Question: it's quite looklike with <URL>
I Have:

Pais (Country) with its children (ufds(27) on total), I'm making a Ruby seed.rb file to bulky insert from a file.
the mapping files are:
'''
class Pais
include Mongoid::Document
field :nome, :type => String
field :sigla, :type => String
embeds_many :ufds
validates_uniqueness_of :sigla
end
class Ufd
include Mongoid::Document
field :codigo_ibge, :type => String
field :sigla, :type => String
field :nome, :type => String
embedded_in :pais, :inverse_of => :ufds
embeds_many :cidades
validates_uniqueness_of :codigo_ibge, :sigla
end
class Cidade
include Mongoid::Document
field :codigo_ibge, :type => String
field :nome, :type => String
embedded_in :ufd, :inverse_of => :cidades
validates_uniqueness_of :codigo_ibge
end
'''
So when importing, I do beside other things the following:
'''
pais_base = Pais.create!(:nome => "Brasil", :sigla => "BR")
File.open(caminho + 'estados.txt').each_with_index do |linha, index|
sigla, nome, ibge = linha.chomp.split("|")
pais_base.ufds << Ufd.new(:sigla => sigla, :nome => nome, :codigo_ibge => ibge )
end
'''
which creates correctly the PAIS and its UFDS children, but now to create a children of UFDS, I load another file and try to find a UFDS with id (codigo_ibge), but always returns null
'''
File.open(caminho + 'cidades.txt').each_with_index do |linha, index|
ufd, ibge, nome = linha.chomp.split("|")
uf = pais_base.ufds.find(:first, :conditions => {:codigo_ibge => ufd.to_s }) <<<<< NIL
uf.cidades << Cidade.new(:codigo_ibge => ibge.to_s, :nome => nome)
end
'''
How should I do that? I've run out of ideas :/
Thanks in advance.
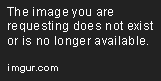
Answer: What version of mongoid are you using?
I think your best bet is to use where
This would make your query
'''
uf = pais_base.ufds.where(:codigo_ibge => ufd.to_s }.first
'''
find is only really used when you are looking up an id.